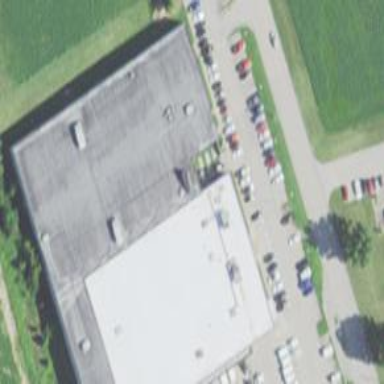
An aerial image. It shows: Building that serves as post office.